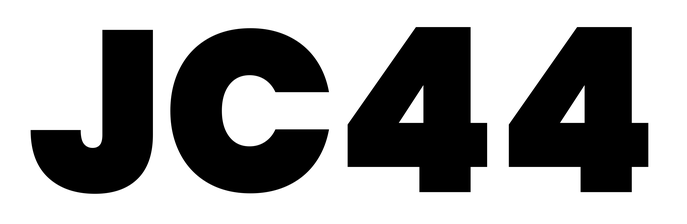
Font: Poppins-Black